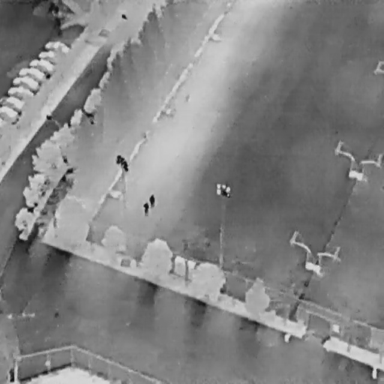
There are ten objects shown in the infrared image, including two People, and eight Cars.